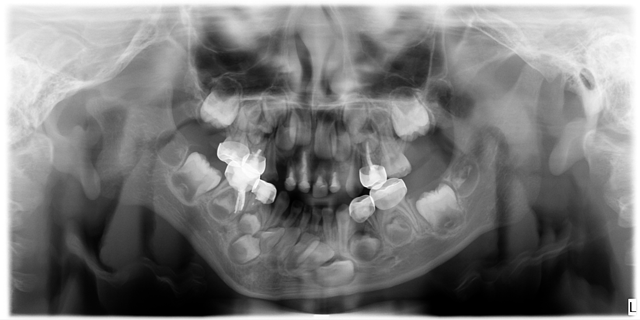
adult